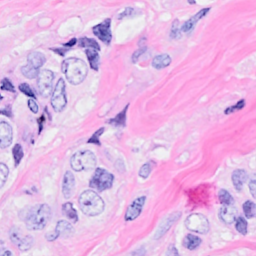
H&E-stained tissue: Breast